Aerial crown-view tile of a tropical tree (Barro Colorado Island, Panama), acquired 20240813:
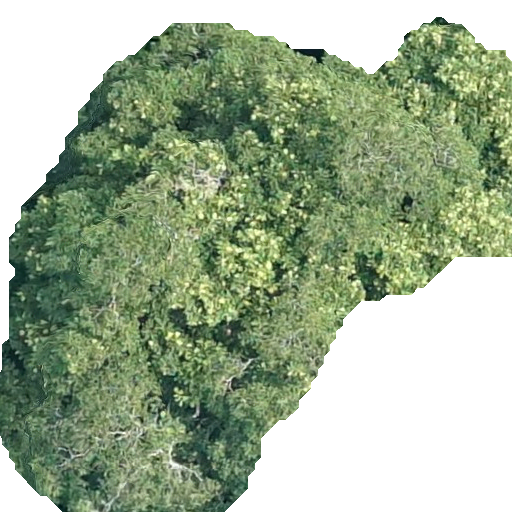
Species: Dipteryx oleifera
GBIF accepted scientific name: Dipteryx oleifera
Crown area: 296.586 m²